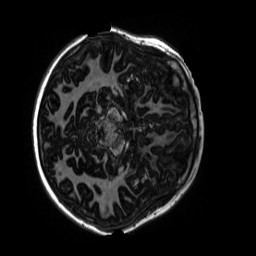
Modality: MP2RAGE
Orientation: axial
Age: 9
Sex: female
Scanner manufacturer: siemens
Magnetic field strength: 3 T
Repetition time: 4 s
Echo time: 0.00303 s